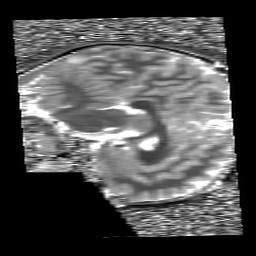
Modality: T1map
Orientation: sagittal
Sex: male
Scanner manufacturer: siemens
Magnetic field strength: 3 T
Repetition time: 5 s
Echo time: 0.00355 s